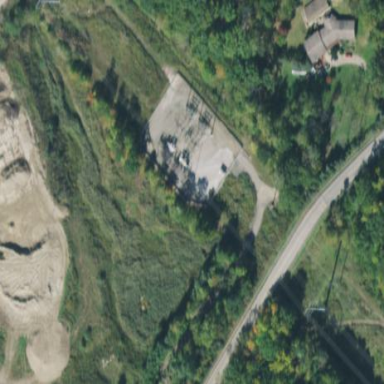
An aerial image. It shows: Distribution level power substation enclosed by fence.